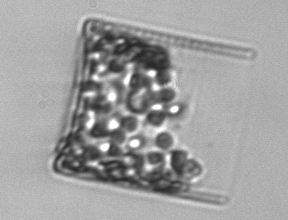
Label: Guinardia_flaccida